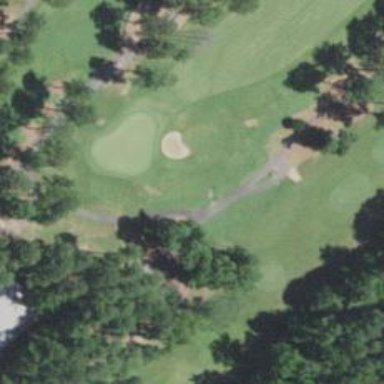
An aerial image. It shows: Path used for both walking and golf.